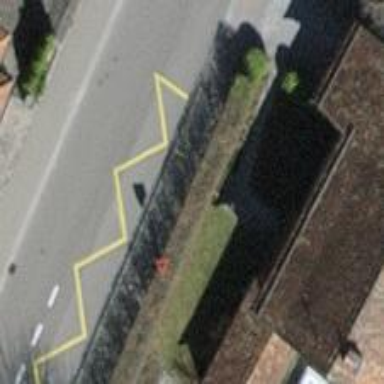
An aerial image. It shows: Bus stop with platform for public transport.